Question: I'm not really sure I got the title exactly right, but I'm not sure where my problem is exactly.
I need to load an array of UIImages from an spritesheet, which I'll then use as animations in a UIImageView.
The spritesheet is generated with TexturePacker, which generates the huge atlas (2048x2048) and a json with the sprites descriptions.
Until now, I've had it working without issues, even loading 100 frames in just 0.5-0.8 secs which I was really happy with.
The problem is now I need to load the spritesheets from the Documents folder (they are downloaded, so can't be integrated in the app), so I have to use 'UIImage imageWithContentsOfFile' instead of 'UIImage imagenamed'.
This makes my loading time increase by 5-15 seconds depending the number of frames in the animation.
I'm guessing the problem is that because the image isn't being cached, is loading it for every frame, but I don't see why
This is the code:
'''
// With this line, perfect
//UIImage *atlas = [UIImage imageNamed:@"media/spritesheets/default-pro7@2x.png"];
// But with this one, incredibly looooong loading times
UIImage *atlas = [UIImage imageWithContentsOfFile:[[NSBundle mainBundle] pathForResource:@"media/spritesheets/default-pro7@2x" ofType:@"png"]];
CGImageRef atlasCGI = [atlas CGImage];
for( NSDictionary* dict in frames) {
NSDictionary *frame = [dict objectForKey:@"frame"];
int x = [[frame objectForKey:@"x"] intValue];
int y = [[frame objectForKey:@"y"] intValue];
int width = [[frame objectForKey:@"w"] intValue];
int height = [[frame objectForKey:@"h"] intValue];
NSDictionary *spriteSize = [dict objectForKey:@"spriteSourceSize"];
int realx = [[spriteSize objectForKey:@"x"] intValue];
NSDictionary *size = [dict objectForKey:@"sourceSize"];
int realWidth = [[size objectForKey:@"w"] intValue];
int realHeight = [[size objectForKey:@"h"] intValue];
//Initialize the canvas size!
canvasSize = CGSizeMake(realWidth, realHeight);
bitmapBytesPerRow = (canvasSize.width * 4);
bitmapByteCount = (bitmapBytesPerRow * canvasSize.height);
bitmapData = malloc( bitmapByteCount );
//Create the context
context = CGBitmapContextCreate(bitmapData, canvasSize.width, canvasSize.height, 8, bitmapBytesPerRow, colorSpace, kCGImageAlphaPremultipliedLast);
// Clear background
CGContextClearRect(context,CGRectMake(0.0f,0.0f,canvasSize.width,canvasSize.height));
// Get spriteRect
CGRect cropRect = CGRectMake(x, y, width, height);
CGImageRef imageRef = CGImageCreateWithImageInRect(atlasCGI, cropRect);
//Draw the image into the bitmap context
CGContextDrawImage(context, CGRectMake(realx, 0, width, height), imageRef);
//Get the result image
resultImage = CGBitmapContextCreateImage(context);
UIImage *result = result = [UIImage imageWithCGImage:resultImage];
[images addObject:result];
//Cleanup
free(bitmapData);
CGImageRelease(resultImage);
CGImageRelease(imageRef);
}
'''
I can even try an upload system profiler sessions which show where is taking so much time loading

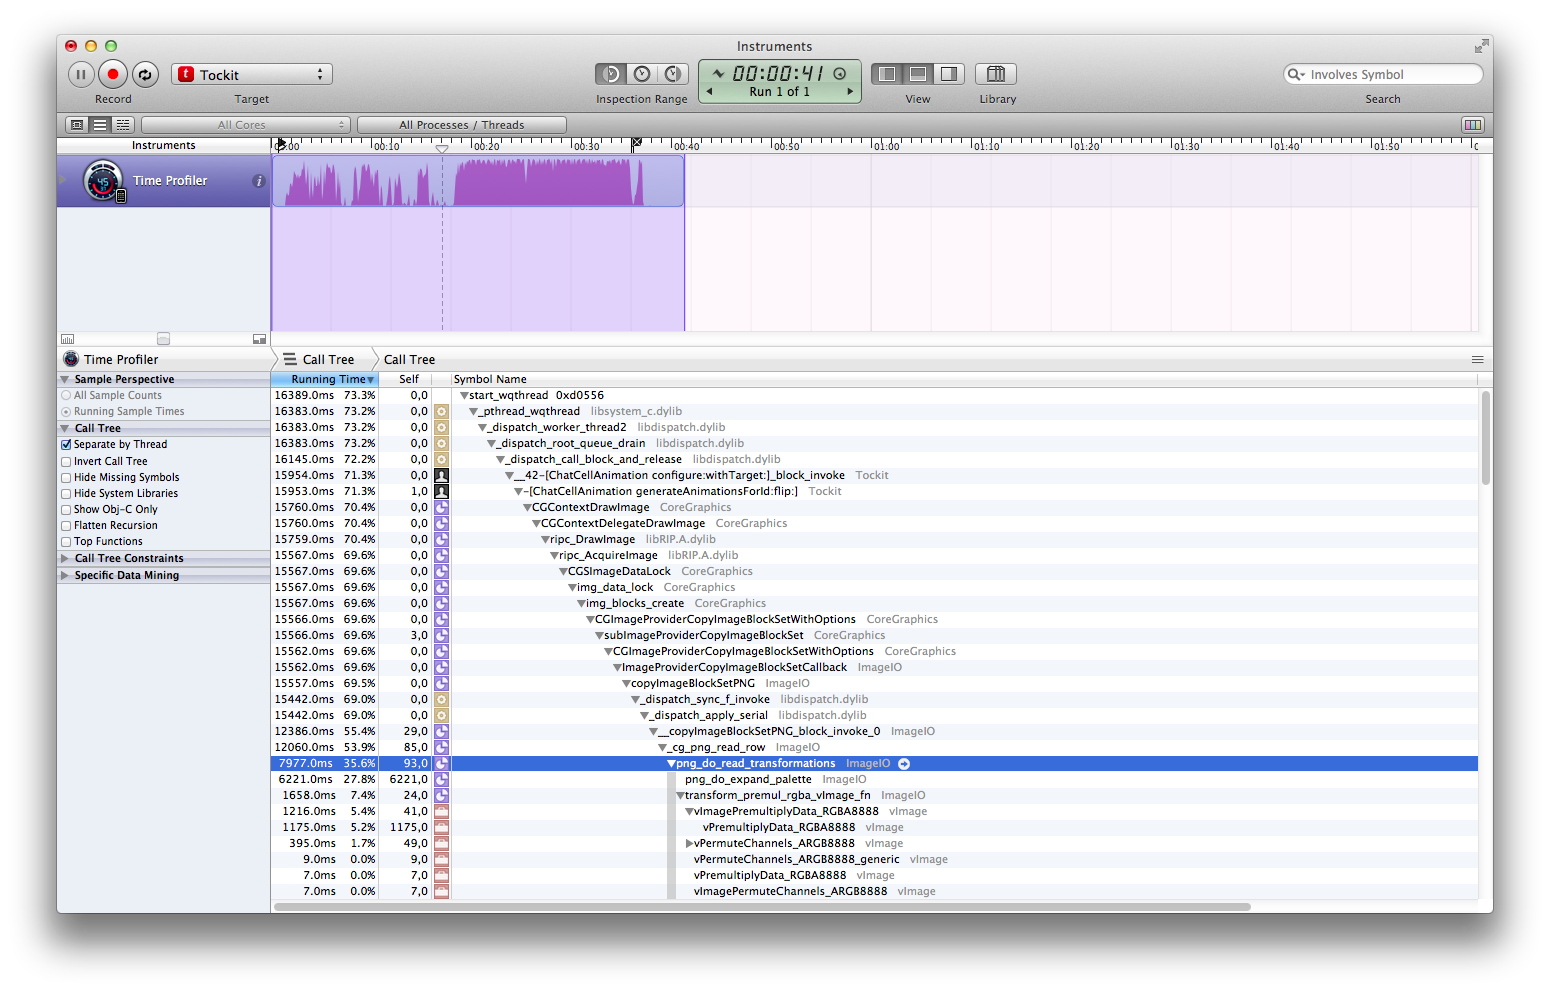
Answer: Well, I finally figured out where the problem was. After looking more carefully with Instruments Time profiler, I noticed a lot of time was spent in copyImageBlockSetPNG , which was what made me believe first that I was loading the image from disk for every frame. turn out, somebody already had this problem <URL>, and it ended being true that I was loading the memory each frame, but not from disk, instead it was being uncompressed from memory in png format for every frame.
In that post theres a solution, which consists in writing the image to a context and getting from it an uncompressed copy of the image.
That works, but I found other way which I believe It's a little bit more efficient
'''
NSDictionary *dict = [NSDictionary dictionaryWithObject:[NSNumber numberWithBool:YES]
forKey:(id)kCGImageSourceShouldCache];
NSData *imageData = [NSData dataWithContentsOfFile:@"path/to/image.png"]];
CGImageSourceRef source = CGImageSourceCreateWithData((__bridge CFDataRef)(imageData), NULL);
CGImageRef atlasCGI = CGImageSourceCreateImageAtIndex(source, 0, (__bridge CFDictionaryRef)dict);
CFRelease(source);
'''
Hope it helps!